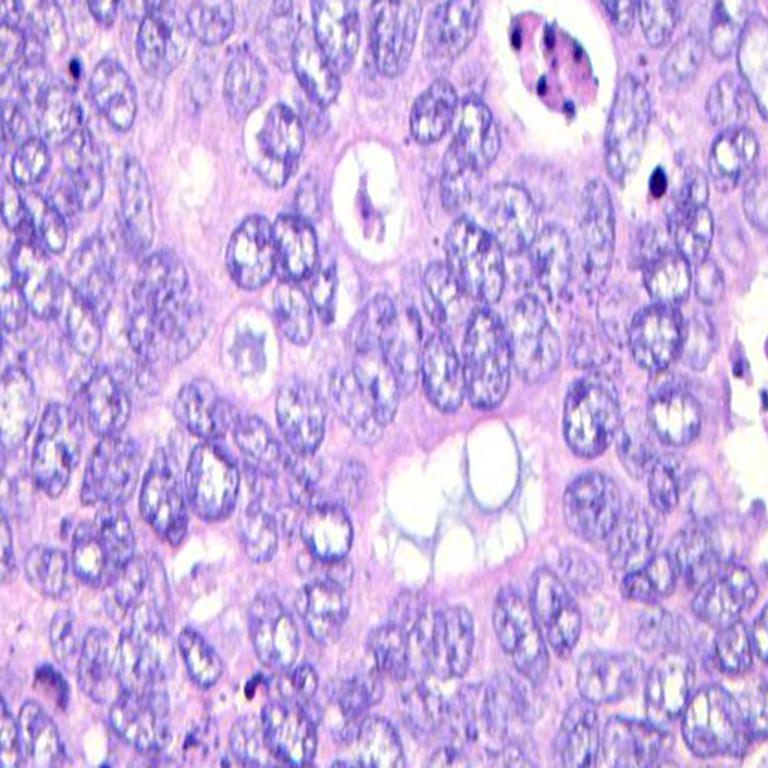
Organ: colon
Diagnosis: adenocarcinomas